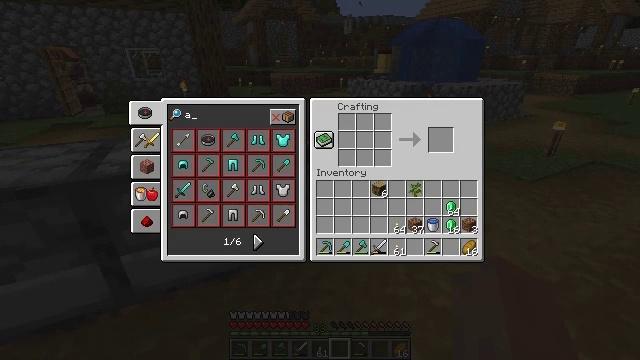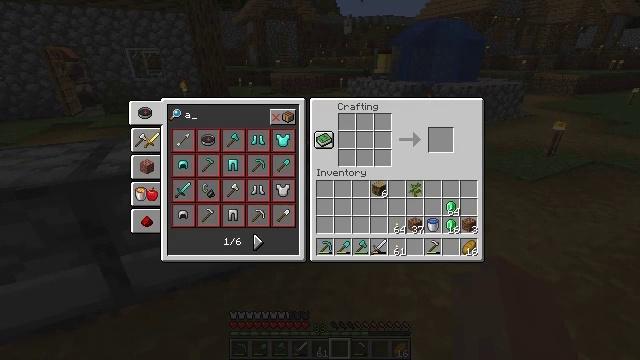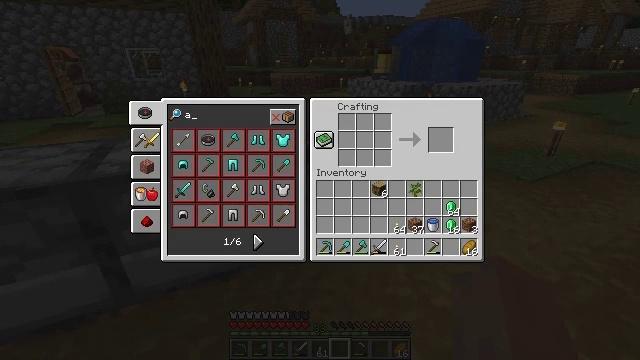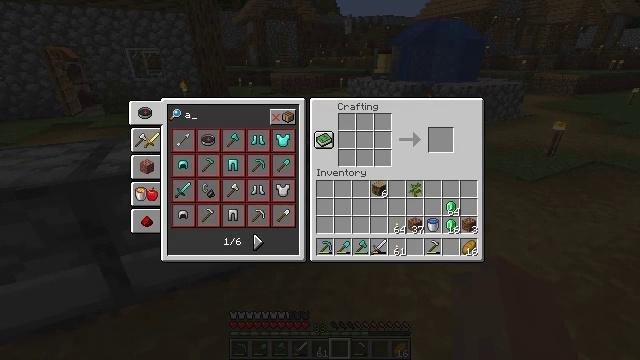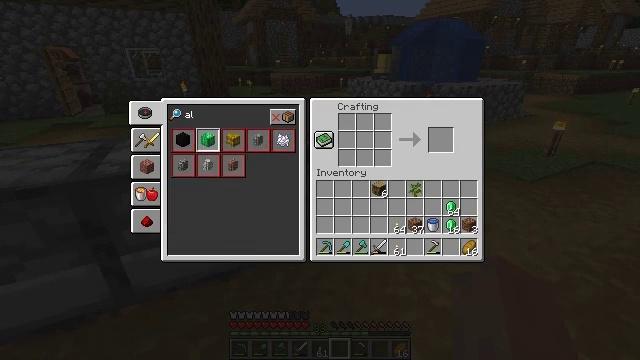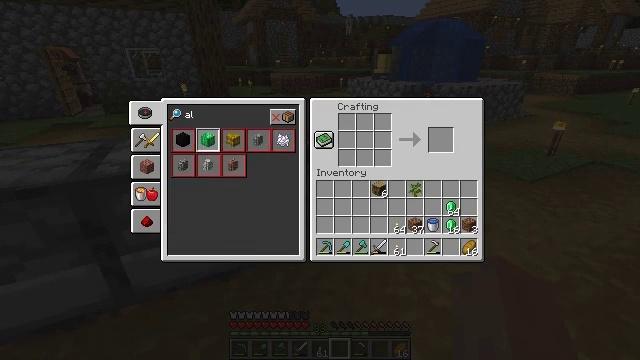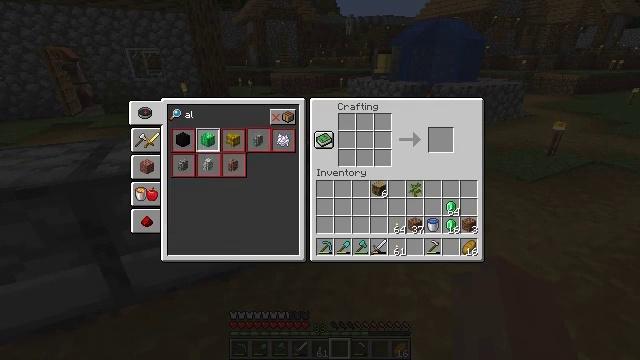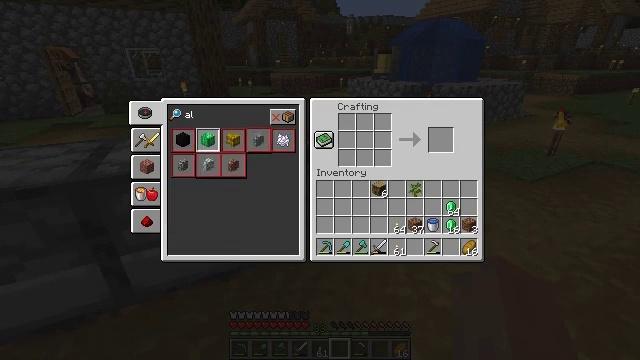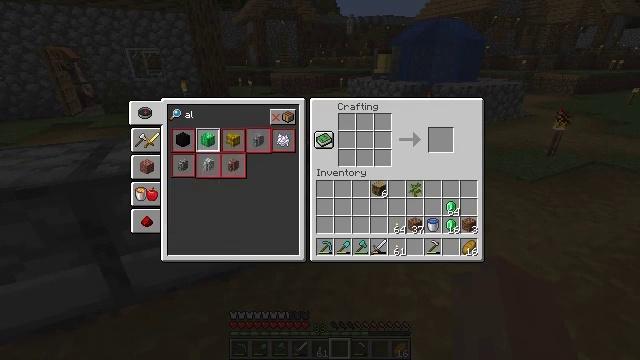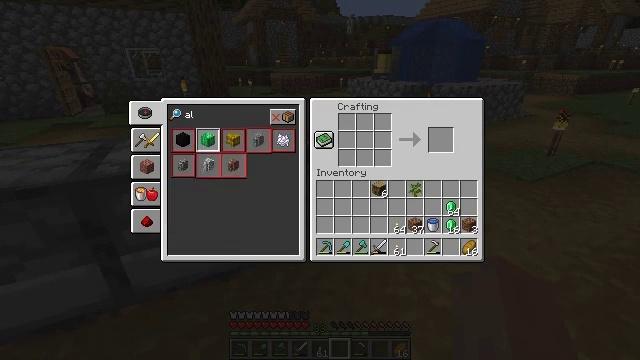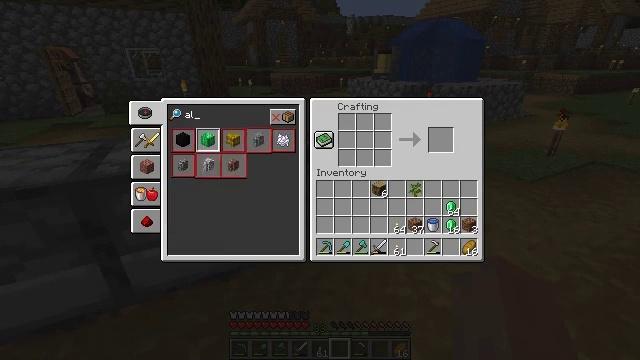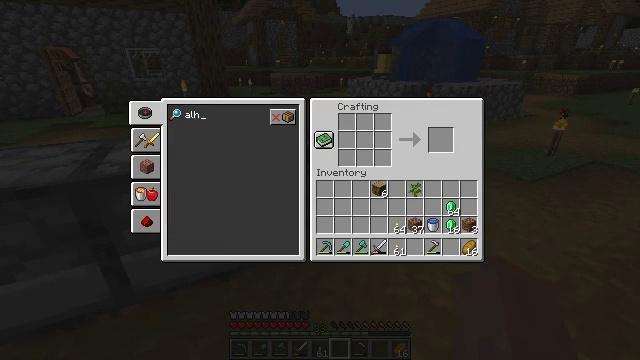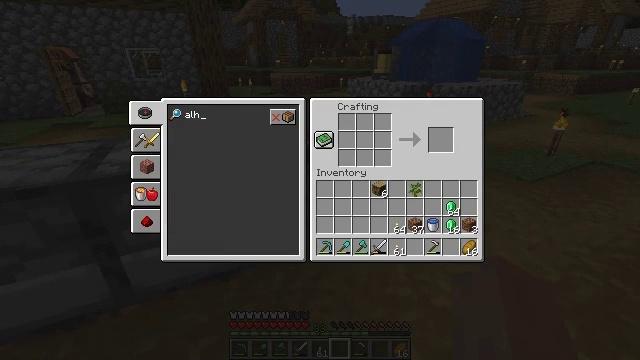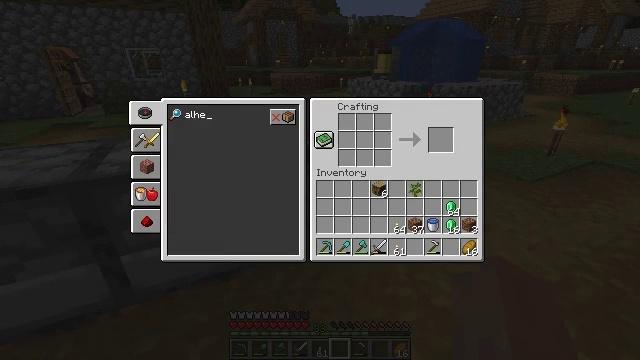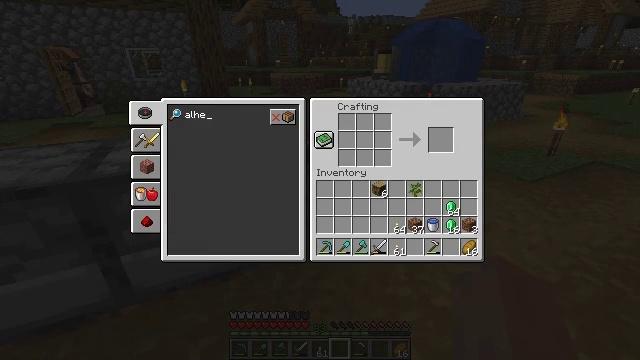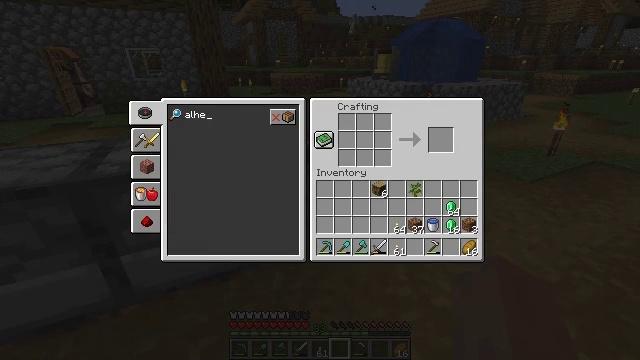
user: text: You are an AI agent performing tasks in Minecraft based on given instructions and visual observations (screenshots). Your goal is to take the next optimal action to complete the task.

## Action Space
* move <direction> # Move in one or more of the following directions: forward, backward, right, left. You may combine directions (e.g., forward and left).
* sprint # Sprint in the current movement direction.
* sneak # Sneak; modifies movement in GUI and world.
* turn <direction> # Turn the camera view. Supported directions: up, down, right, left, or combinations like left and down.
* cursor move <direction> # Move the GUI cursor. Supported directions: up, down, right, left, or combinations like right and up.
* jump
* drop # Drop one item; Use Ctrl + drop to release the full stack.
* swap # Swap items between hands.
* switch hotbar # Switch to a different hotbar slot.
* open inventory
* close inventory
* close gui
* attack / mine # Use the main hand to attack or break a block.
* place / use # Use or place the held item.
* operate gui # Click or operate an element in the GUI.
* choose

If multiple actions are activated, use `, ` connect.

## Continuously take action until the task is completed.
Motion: motion action
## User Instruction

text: Break the sugar cane.
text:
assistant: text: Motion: no_op
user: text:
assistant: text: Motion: no_op
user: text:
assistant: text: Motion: no_op
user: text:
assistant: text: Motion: no_op
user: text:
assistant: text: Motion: no_op
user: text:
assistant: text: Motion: no_op
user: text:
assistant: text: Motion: no_op
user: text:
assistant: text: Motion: no_op
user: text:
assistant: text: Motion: no_op
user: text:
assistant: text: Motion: no_op
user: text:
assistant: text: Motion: no_op
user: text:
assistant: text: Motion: no_op
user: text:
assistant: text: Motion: close inventory
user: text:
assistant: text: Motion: close inventory
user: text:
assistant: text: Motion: close inventory
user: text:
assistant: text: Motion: close inventory
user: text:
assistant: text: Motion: open gui
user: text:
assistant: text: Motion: no_op
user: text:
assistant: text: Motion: no_op
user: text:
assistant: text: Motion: no_op
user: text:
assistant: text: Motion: no_op
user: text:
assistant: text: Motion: no_op
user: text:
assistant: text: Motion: no_op
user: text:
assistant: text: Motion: no_op
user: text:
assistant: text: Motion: no_op
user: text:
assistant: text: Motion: no_op
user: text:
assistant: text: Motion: no_op
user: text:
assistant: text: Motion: no_op
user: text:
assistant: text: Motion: no_op
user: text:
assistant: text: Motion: no_op